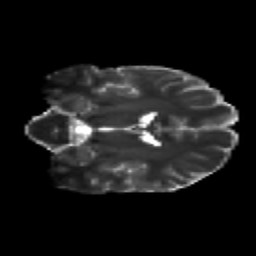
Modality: T2w
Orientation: coronal
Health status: healthy
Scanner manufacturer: siemens
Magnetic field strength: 3 T
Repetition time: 12 s
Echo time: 0.092 s